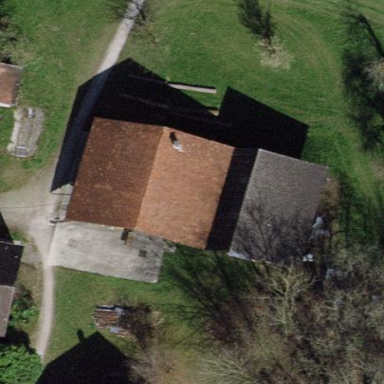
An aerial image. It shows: Shed building.